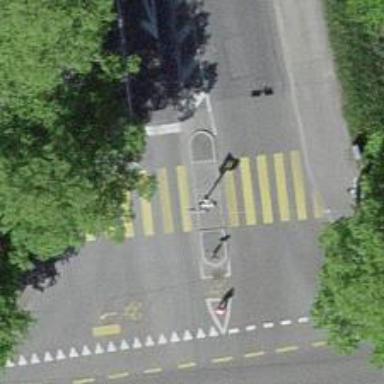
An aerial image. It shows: Kerb serving as barrier.